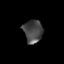
Tissue: prostate
Cell type: T cells
Senescence score: 0.3072
Nuclear area (px): 426
Mean DAPI intensity: 72.582